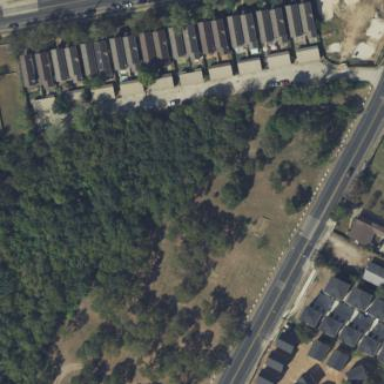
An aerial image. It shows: Condominium within residential area.